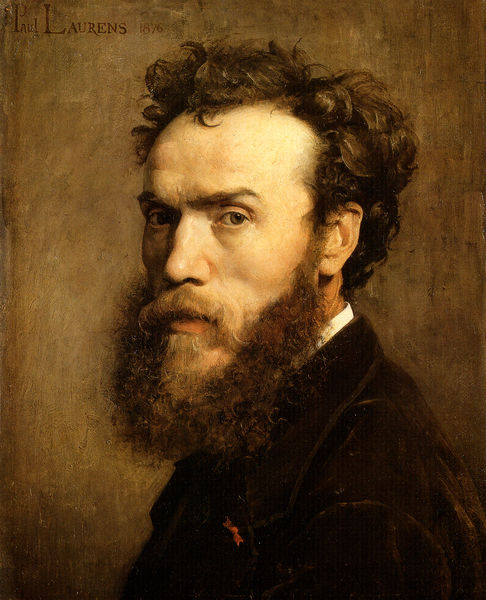
Titel: Autoportrait, Selbstporträt
Künstler: Jean Paul Laurens
Standort: Florence
Institution: Galleria degli Uffizi
Schlagwörter: dunkel, gemälde, kopf, mann, schatten, weiß, gelb, ocker, braun, grau, haar, hell, hintergrund, licht, mund, nase, ohr, profil, schwarz, stirn, blick, rot, beige, malerei, schleife, anzug, bart, hemd, jacke, jung, schnurrbart, augen, bärtig, böse, gesicht, kragen, lang, samt, vollbart, bild, hals, portrait, porträt, signatur, öl, auge, haare, mantel, augenbrauen, brosche, kinn, lippen, locke, locken, ohren, poträt, scheitel, schrift, düster, signiert, beleuchtung, wild, schnäuzer, falte, ernst, knopfloch, finster, glanz, zahlen, maler, nadel, wange, augenbraue, dreiviertelprofil, hemdkragen, jackett, jahreszahl, sakko, schnauzer, selbstporträt, jacket, kritisch, hoh, unten, name, belichtung, links, paul, mundwinkel, seite, text, buchstaben, beschriftung, hohe stirn, backenbart, abzeichen, arzt, stirnfalte, ohrmuschel, selbstportrait, halbprofil, kraus, zahl, ziffer, tonig, lenbach, karl, schleifchen, prfil, schuch, anstecker, unordentlich, laurens, paul laurens, ansteckschleife, bärtiger mann, ernster blick, kacke, karl laurents, kord, kordjackett, misstauisch, monochromer hintergrund, paul laurens 1676, runzel, sacko, ungepflegt, zerzaust, 1876, aids, kragen weiß, linkes